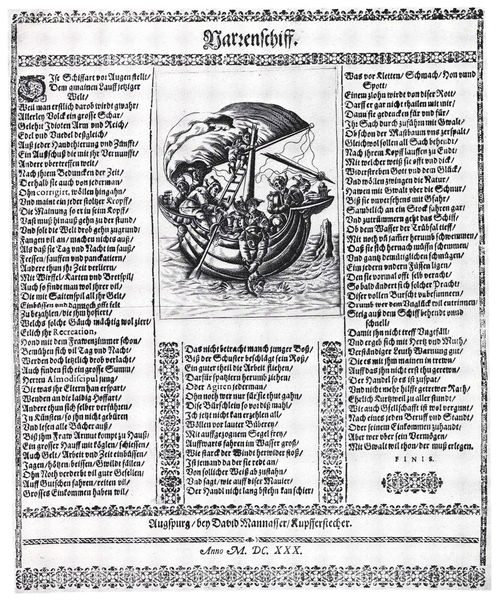
Titel: Narrenschiff
Künstler: David Mannasser
Institution: (Seriendruck)
Schlagwörter: felsen, meer, wasser, menschen, see, ausschnitt, grau, schmuck, schwarz, weiss, zeichnung, ornament, geschichte, leinen, rahmen, bild, wind, gewässer, blatt, boot, ruder, holzschnitt, schiff, schrift, segel, wellen, mast, datierung, fels, grafik, rand, leiter, seile, deutsch, jahreszahl, buch, druck, schwarz weiß, stich, seite, illustration, text, zeitung, initiale, kopie, ende, gedicht, kupferstich, fraktur, ungeheuer, dichtung, typografie, weööen, waser, altdeutsch, rettung, augsburg, gebauscht, textspalten, pamphlet, altdeutsche schrift, finis, anno, galere, sebastian brant, narrenschiff, dreispaltig, dreißig, 1603, warzenschiff, atte, dcxxx, holzhäuse, anno m. dc. xxx.